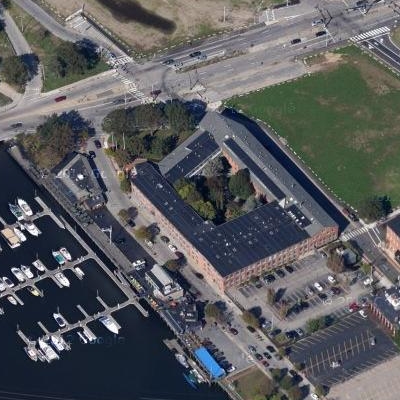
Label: cIndustry